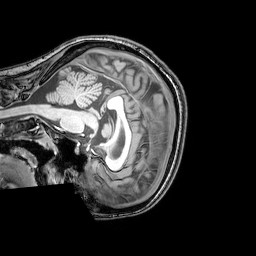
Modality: T1w
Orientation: sagittal
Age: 26
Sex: female
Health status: healthy
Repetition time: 0.081 s
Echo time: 0.037 s